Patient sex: M
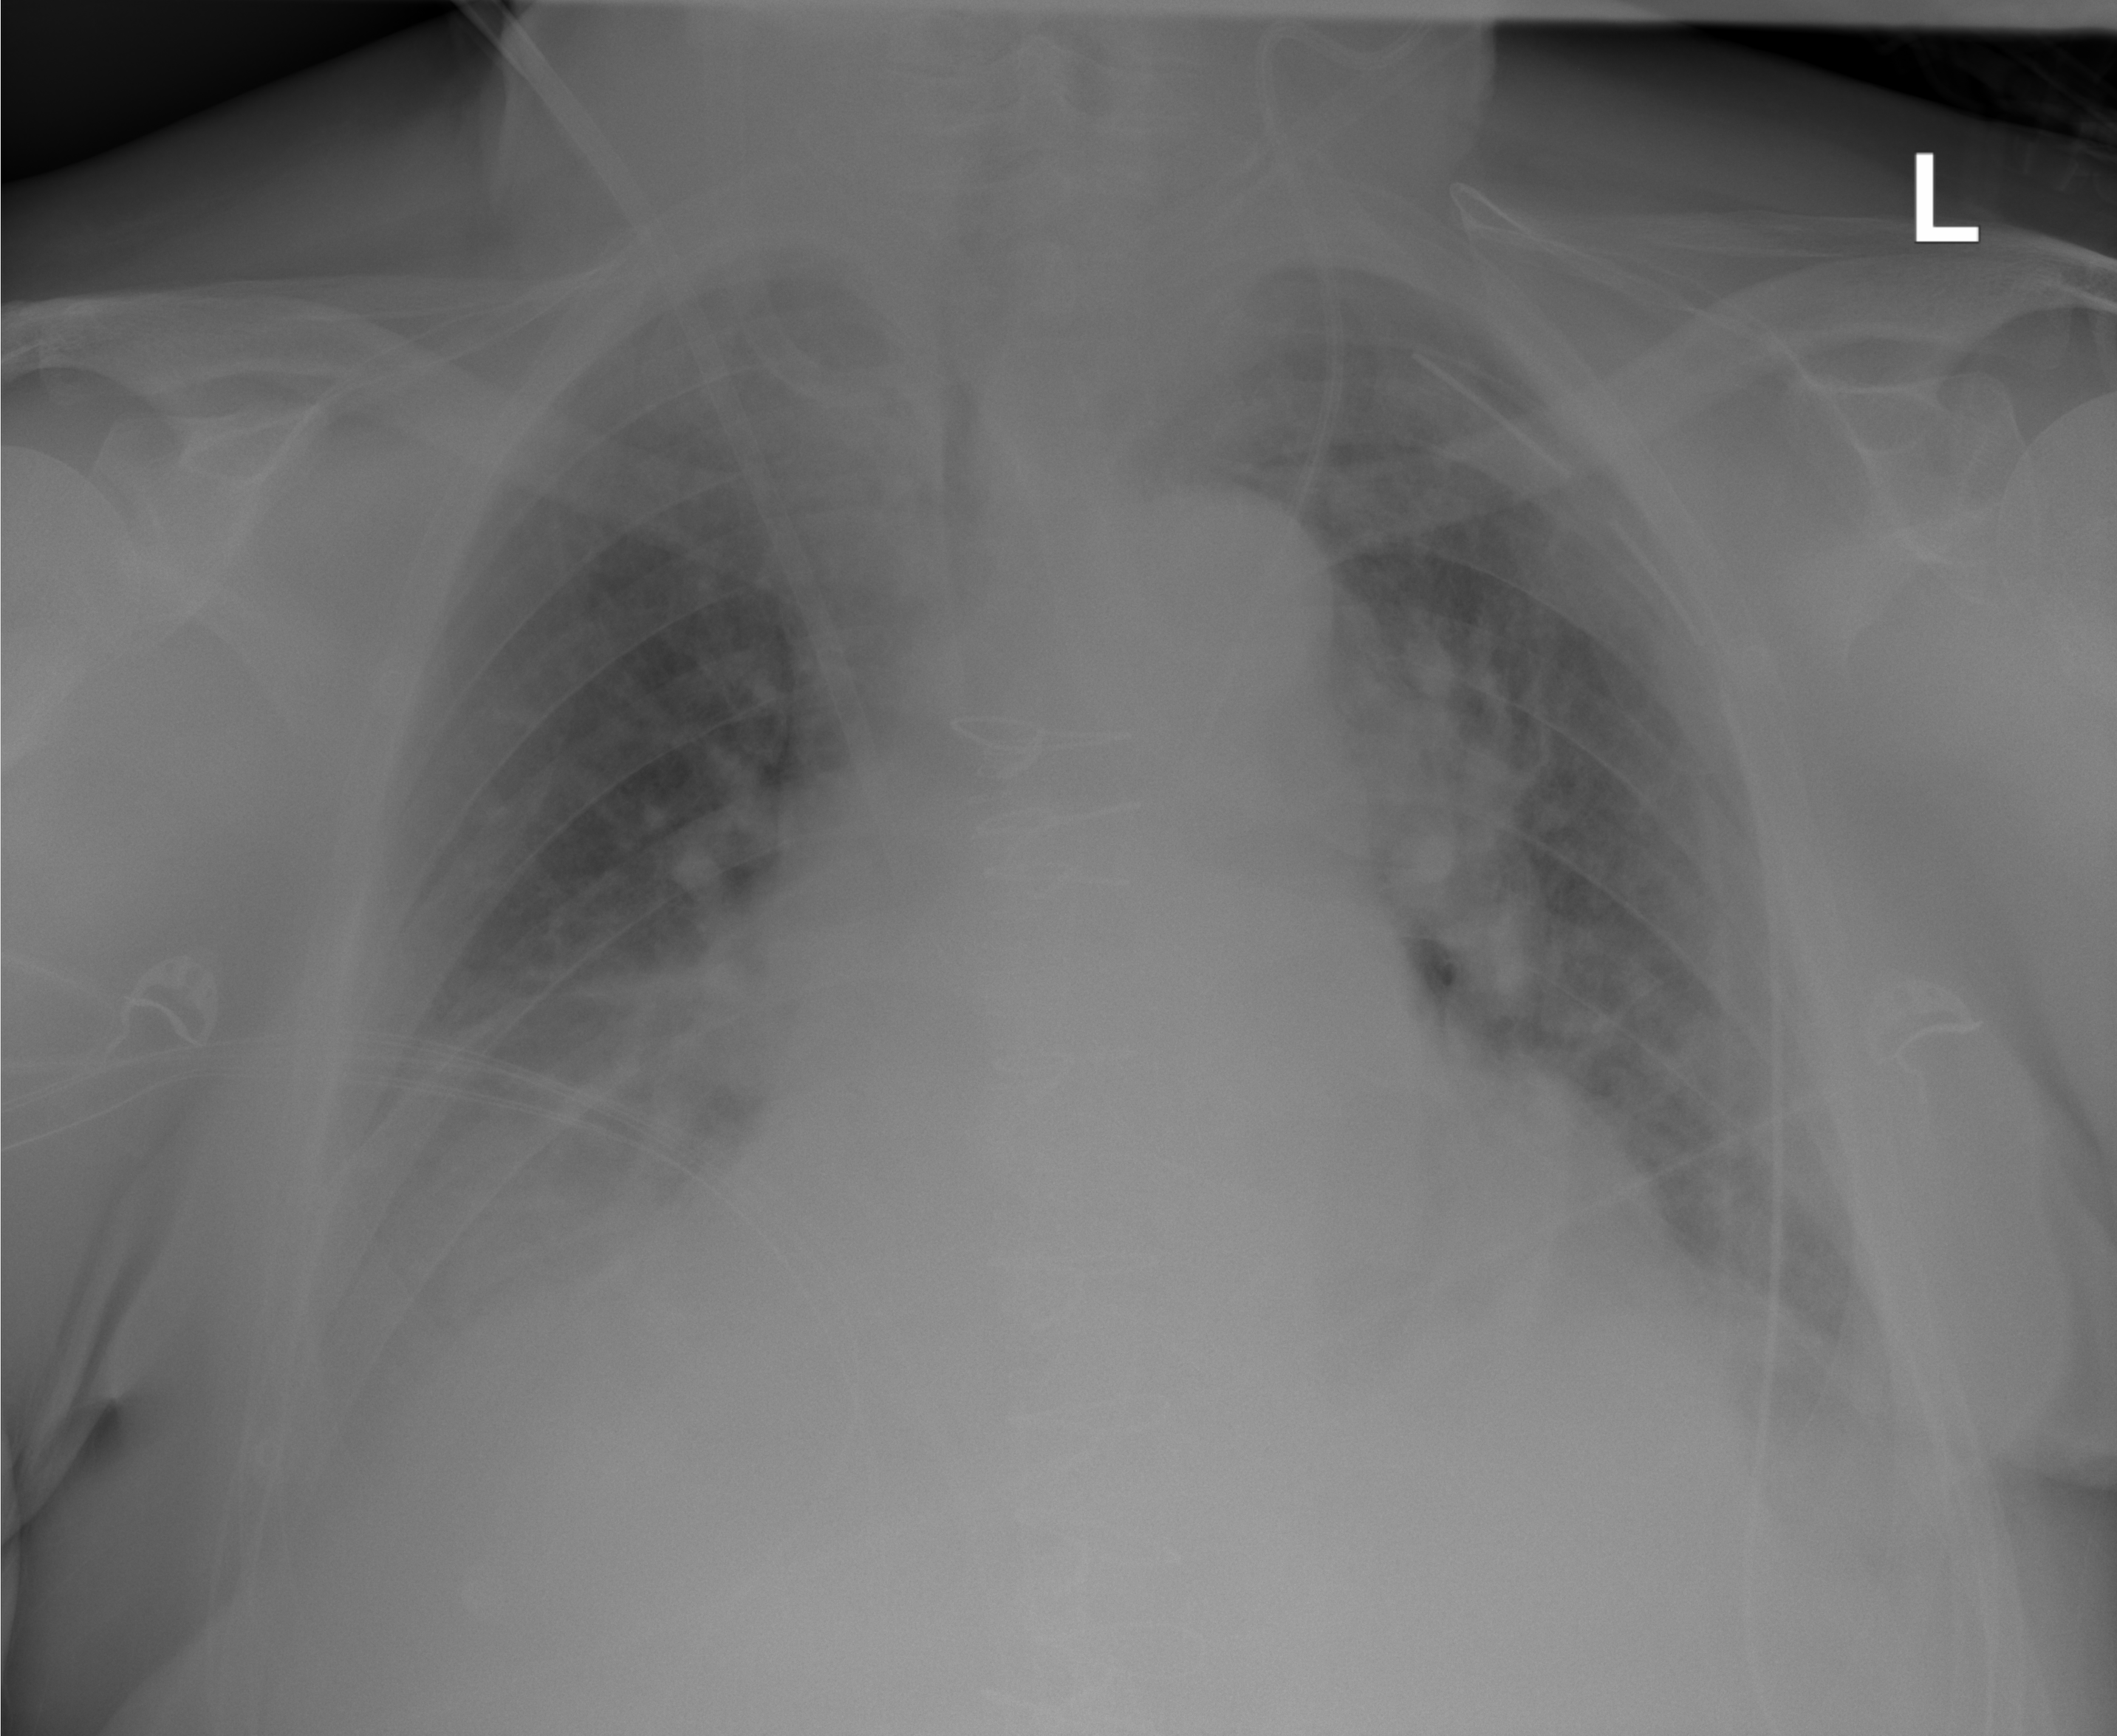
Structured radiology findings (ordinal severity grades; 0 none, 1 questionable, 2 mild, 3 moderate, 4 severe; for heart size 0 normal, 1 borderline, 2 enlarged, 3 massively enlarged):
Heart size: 2
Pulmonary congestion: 3
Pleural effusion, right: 2
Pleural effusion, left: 1
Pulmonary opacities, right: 2
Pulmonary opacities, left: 2
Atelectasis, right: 3
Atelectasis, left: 2